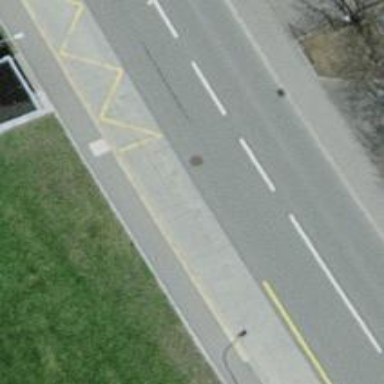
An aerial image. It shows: Platform for public transport is situated by the road.